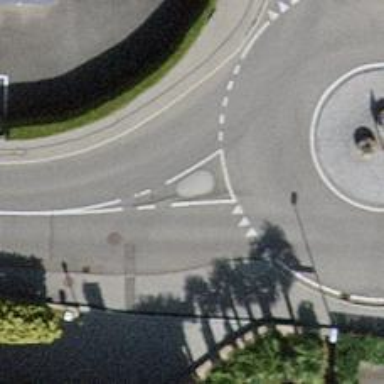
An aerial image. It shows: Traffic calming island.